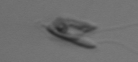
Label: Chrysochromulina_lanceolata